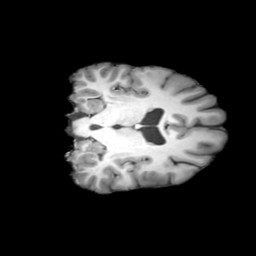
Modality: T1w
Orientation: coronal